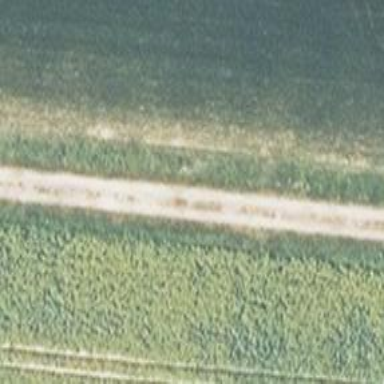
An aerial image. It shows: Gravel track with grade 2 quality.